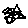
Label: triangle